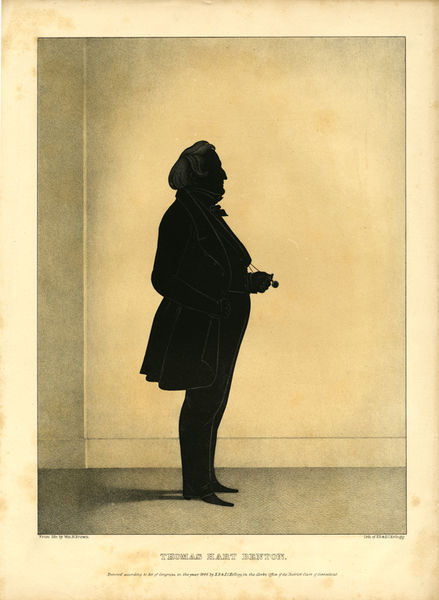
Titel: Thomas Hart Benton (from Folio of Silhouettes of Famous Men)
Künstler: Edmund Burke Kellogg
Standort: Amherst (Massachusetts, USA)
Institution: Mead Art Museum, Amherst College
Schlagwörter: white, black, dark, gray, hair, nose, old, portrait, profil, wall, yellow, print, floor, hand, profile, licht, man, feet, suit, paper, shadow, coat, gesicht, line, sketch, jacket, writing, tie, person, mann, schwarz, walls, side view, pants, shoes, watch, form, schatten, spitz, paints, gentleman, contrast, standing, mantel, text, weiß, silhouette, sepia, schuhe, dick, fat, hose, bow tie, corner, hände, elbow, outlines, jacke, corpulent, president, pipe smoke in shadow, siloute of the famous, porfolio of siloutes, pocketwatch, white outlines, side profile, holdi, benton, hakennase, kart, kant, thomas